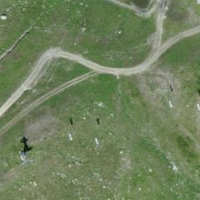
EUNIS habitat code: 31
Species observed at this site:
Rana temporaria